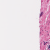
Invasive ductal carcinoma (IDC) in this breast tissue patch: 0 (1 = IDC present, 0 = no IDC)